Aerial crown-view tile of a tropical tree (Barro Colorado Island, Panama), acquired 20250512:
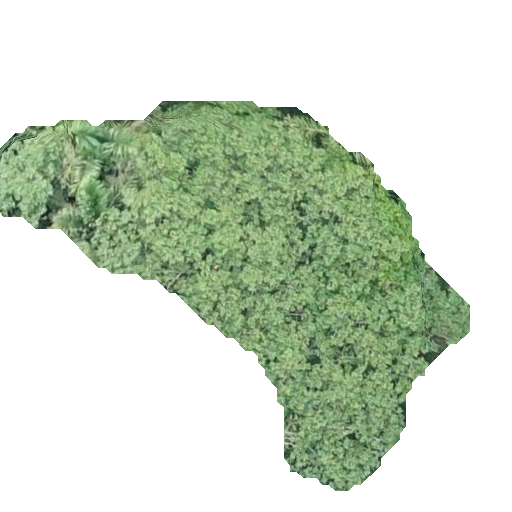
Species: Apeiba membranacea
GBIF accepted scientific name: Apeiba membranacea
Crown area: 136.501 m²